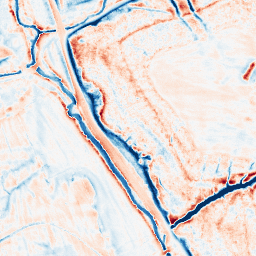
Category: edge_preserving
Decomposition family: anisotropic_diffusion
Decomposition parameters: iterations: 50
kappa: 50
gamma: 0.15
Upsampling method: quintic
Upsampling parameters: scale: 8
Upsampling scale: 8